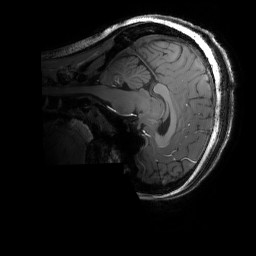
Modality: T1w
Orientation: sagittal
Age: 24
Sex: female
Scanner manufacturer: siemens
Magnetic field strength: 6.98 T
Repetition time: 3 s
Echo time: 0.00388 s